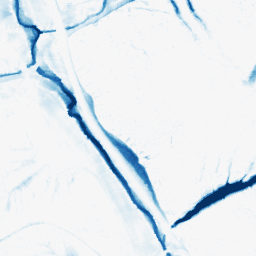
Category: morphological
Decomposition family: morphological_ellipse
Decomposition parameters: operation: closing
width: 20
height: 30
Upsampling method: lanczos
Upsampling parameters: scale: 8
Upsampling scale: 8